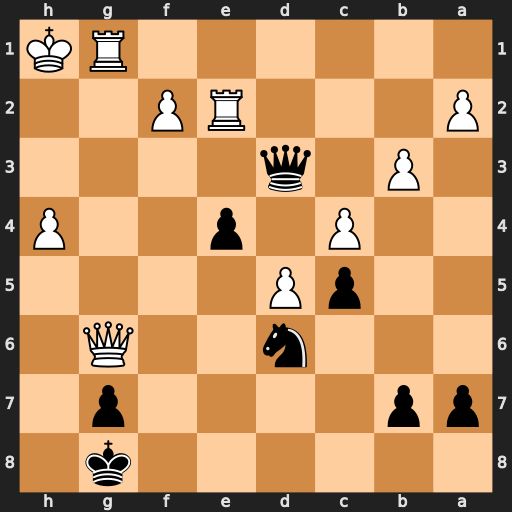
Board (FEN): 6k1/pp4p1/3n2Q1/2pP4/2P1p2P/1P1q4/P3RP2/6RK
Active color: b
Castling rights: -
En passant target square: -
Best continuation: Qh3#